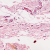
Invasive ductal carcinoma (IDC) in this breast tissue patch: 0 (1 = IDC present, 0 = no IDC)